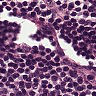
Metastatic tissue present: no